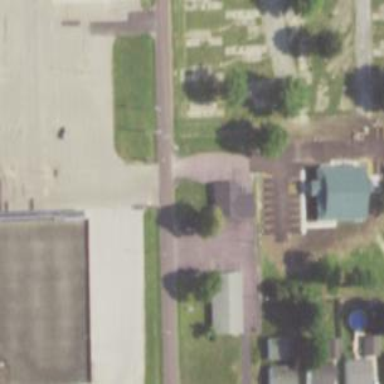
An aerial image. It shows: Veterinary facility.